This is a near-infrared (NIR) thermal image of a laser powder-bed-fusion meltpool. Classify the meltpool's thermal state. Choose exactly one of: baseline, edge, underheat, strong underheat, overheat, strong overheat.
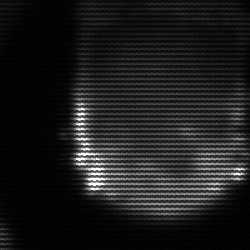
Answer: edge